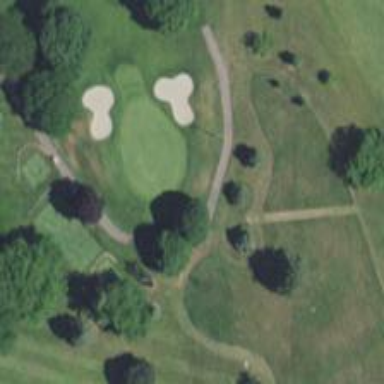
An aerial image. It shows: Golf hole.